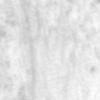
Label: no_change